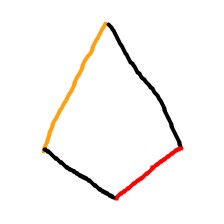
Shape: kite